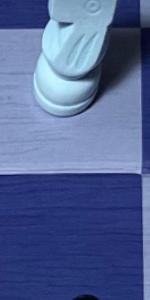
Label: Empty